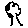
Label: tree